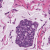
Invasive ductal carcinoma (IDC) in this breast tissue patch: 1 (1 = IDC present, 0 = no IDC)